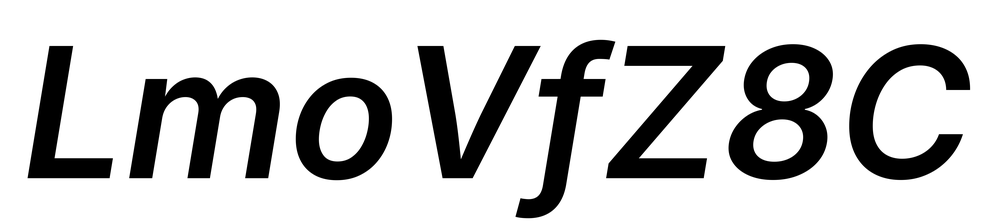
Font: Inter-Italic_SemiBold_Italic